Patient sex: M
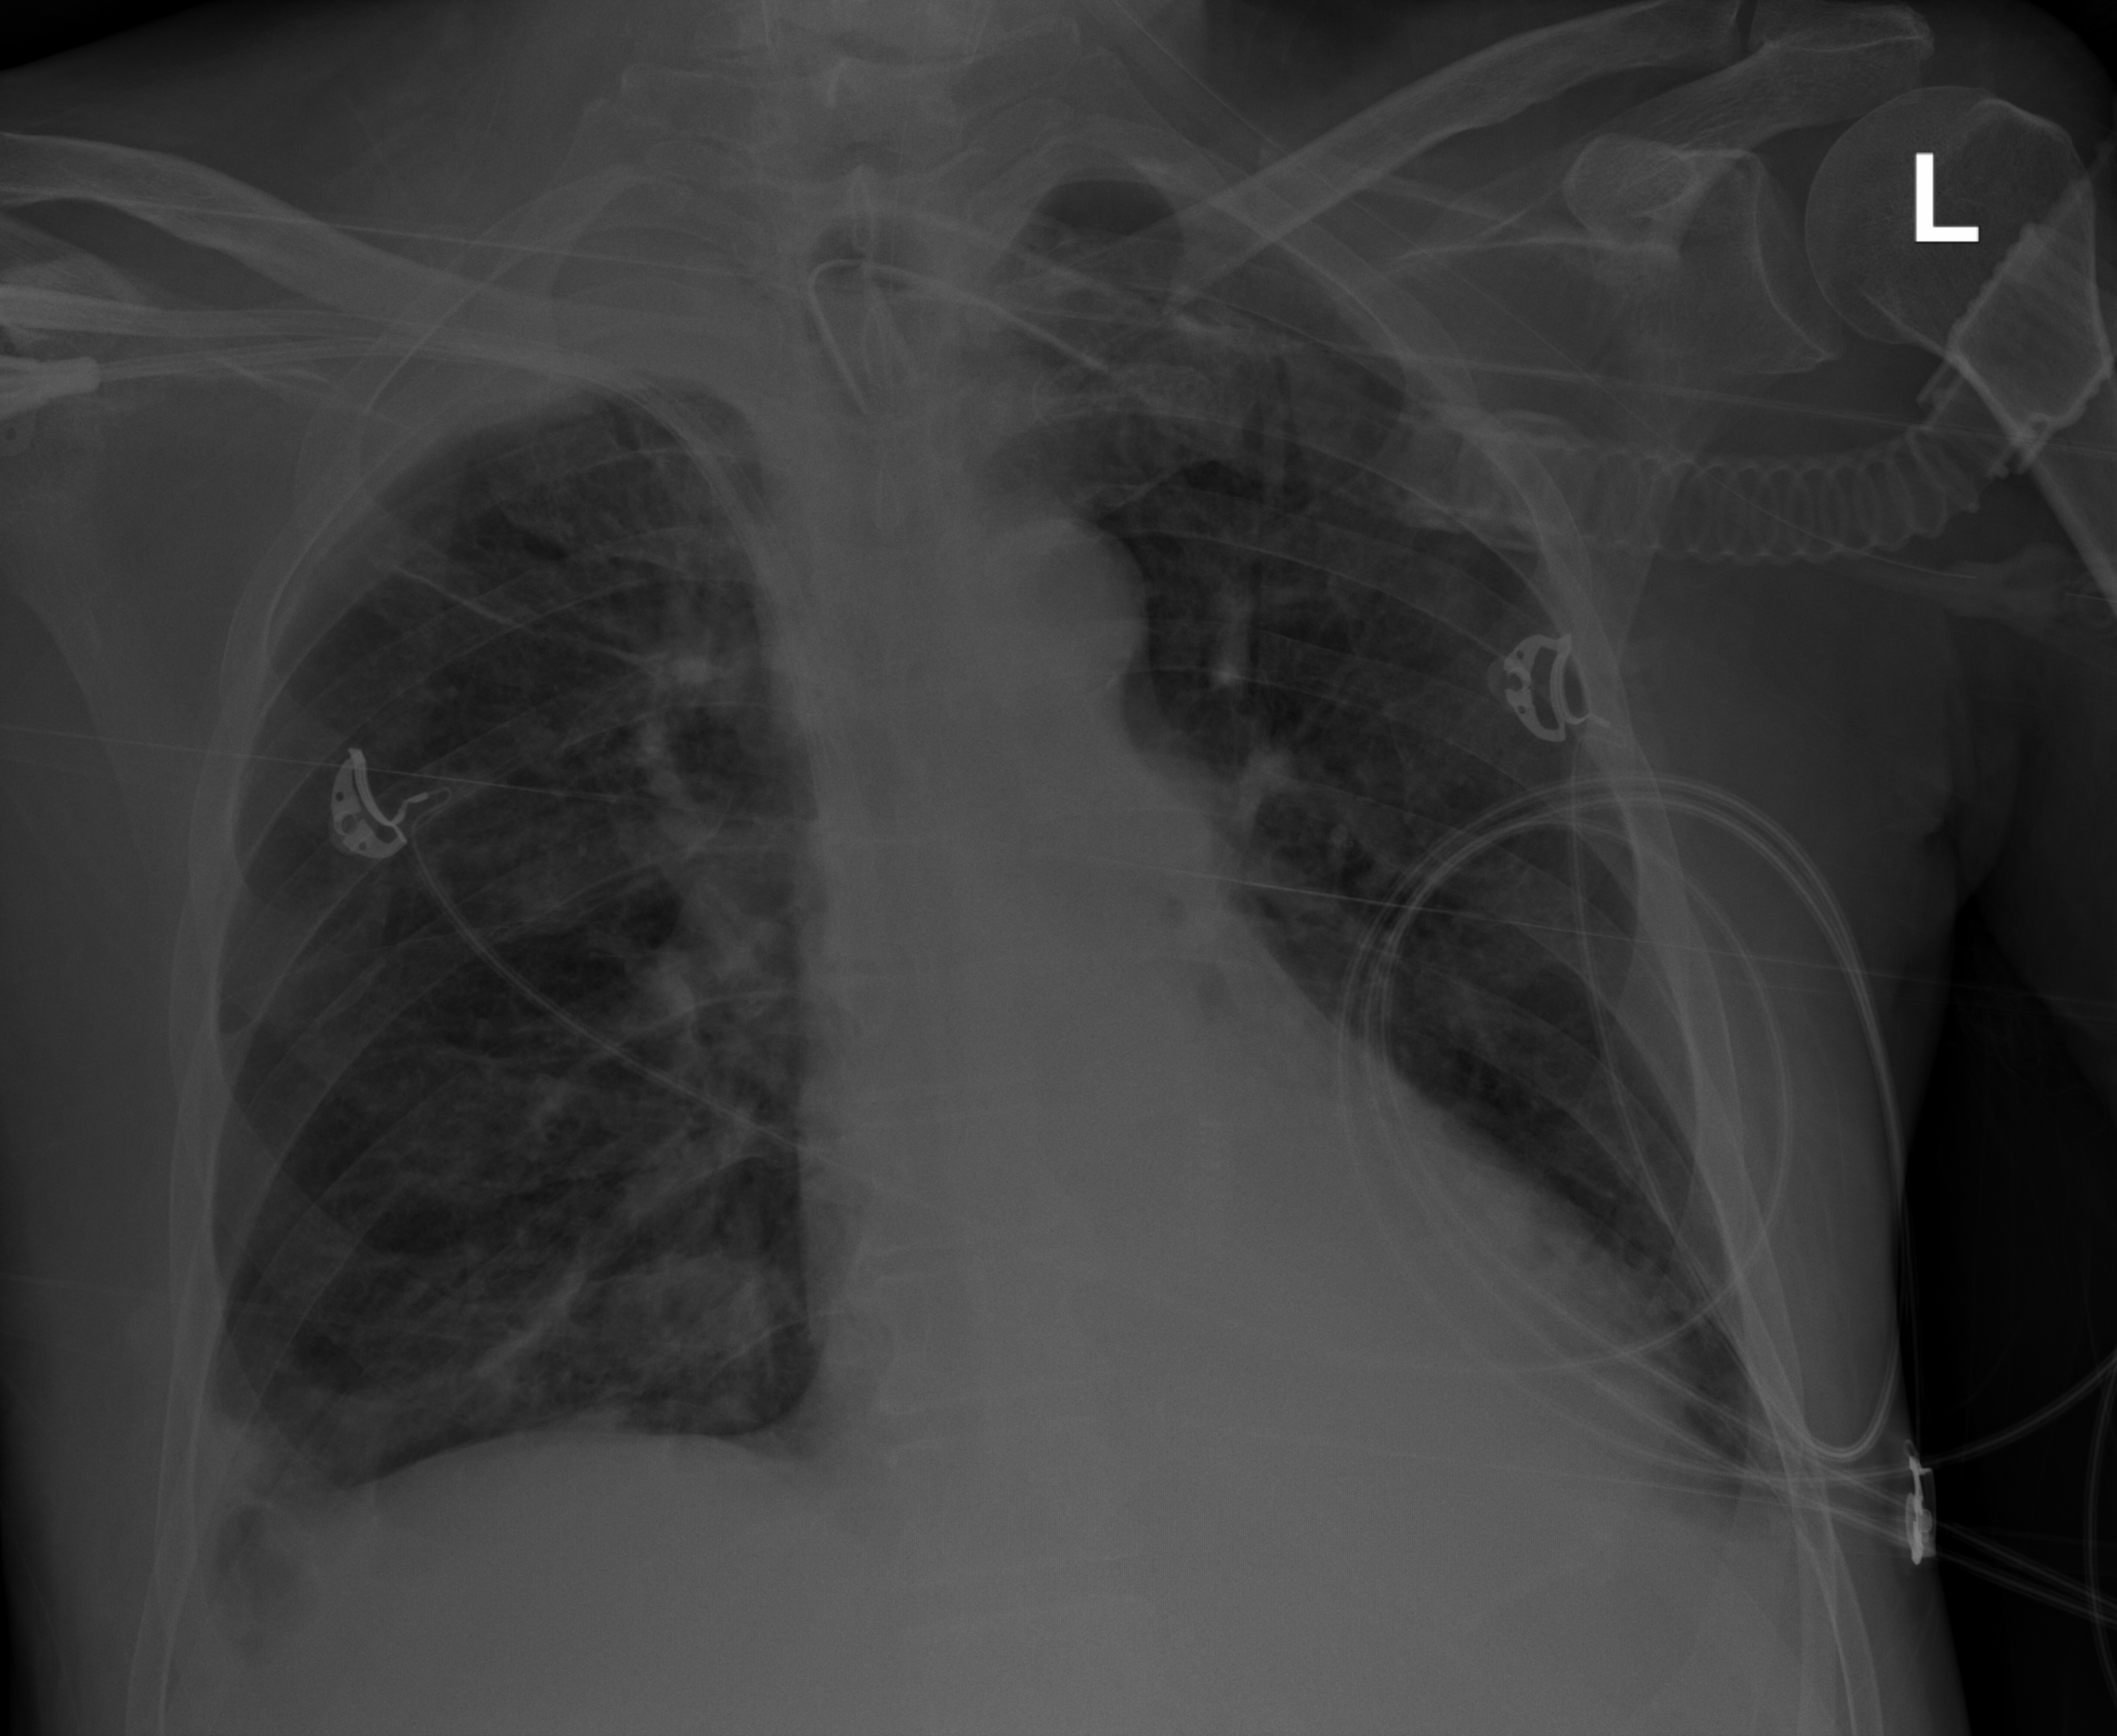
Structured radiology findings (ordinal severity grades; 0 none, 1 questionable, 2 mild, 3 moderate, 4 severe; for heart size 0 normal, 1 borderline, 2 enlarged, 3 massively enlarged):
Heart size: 0
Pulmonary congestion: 1
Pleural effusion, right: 2
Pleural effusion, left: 0
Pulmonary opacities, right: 2
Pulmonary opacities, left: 0
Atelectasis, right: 2
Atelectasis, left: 2